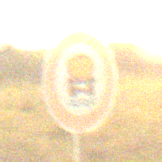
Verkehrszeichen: VerbotFahrzeugeWassergefaehrdenderLadung
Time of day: Night
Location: Outdoor (Nature)
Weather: Clear
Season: NotSpecified
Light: Natural